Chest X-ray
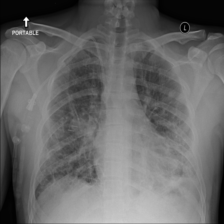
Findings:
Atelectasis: negative
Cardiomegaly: negative
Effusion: negative
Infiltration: negative
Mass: negative
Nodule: positive
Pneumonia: negative
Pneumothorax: negative
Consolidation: negative
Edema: positive
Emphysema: negative
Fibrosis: negative
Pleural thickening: negative
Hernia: negative